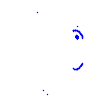
Particle: kaon